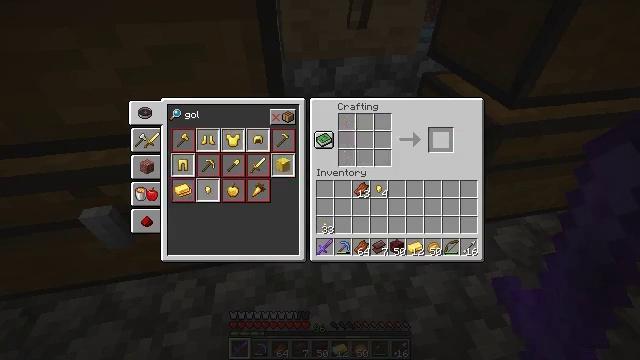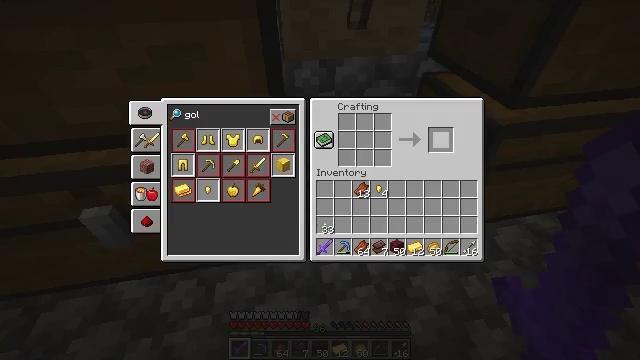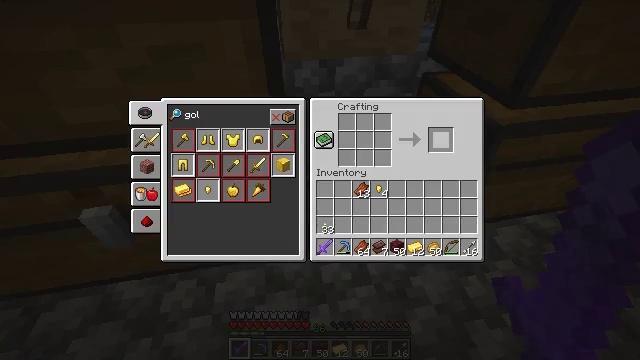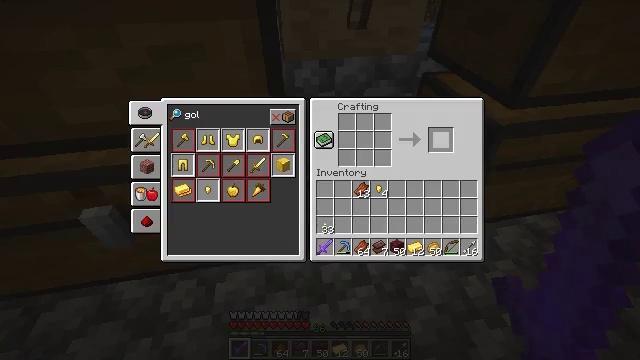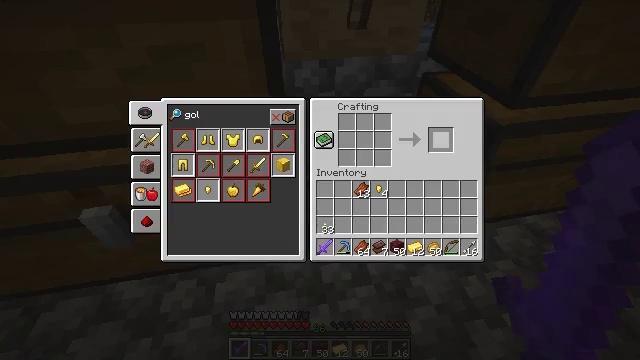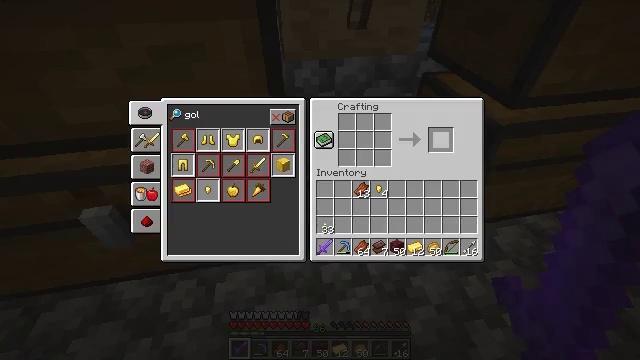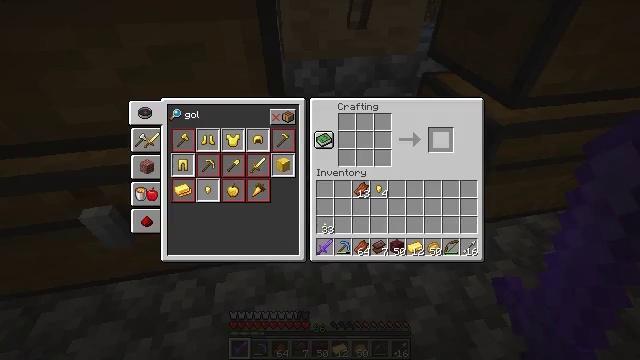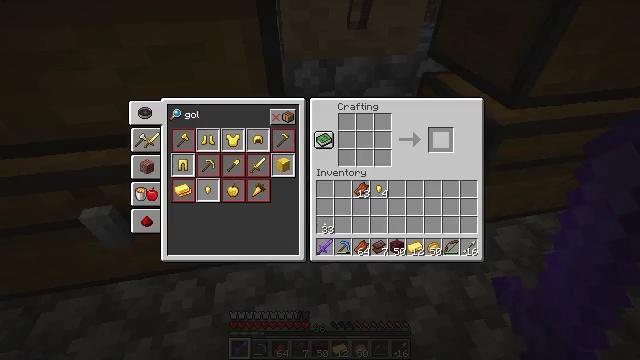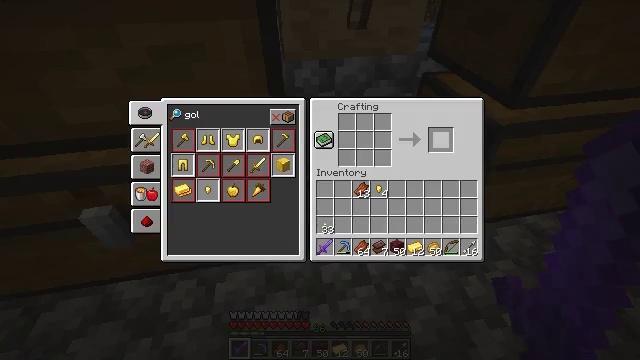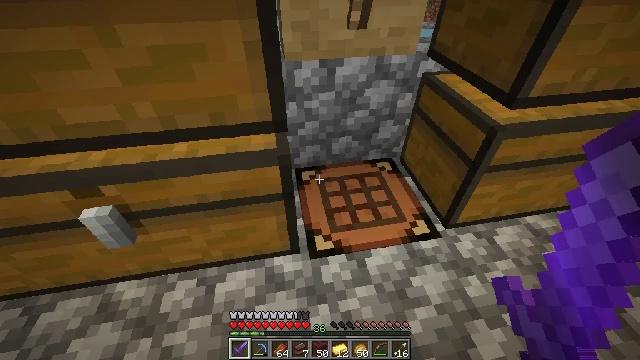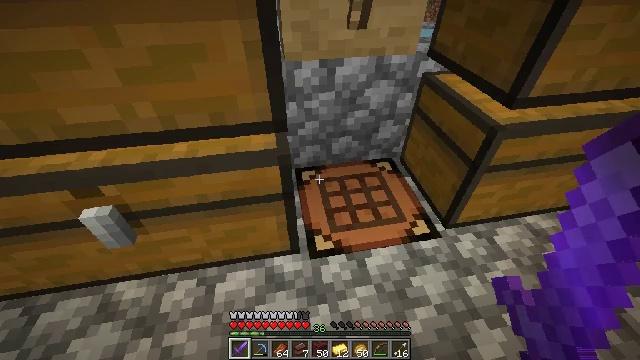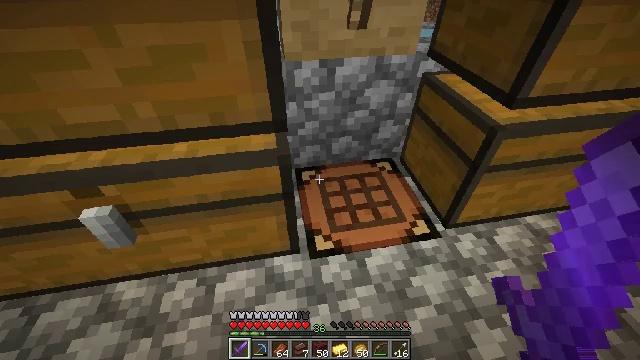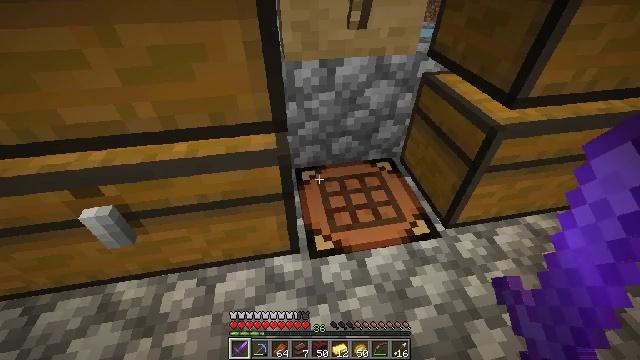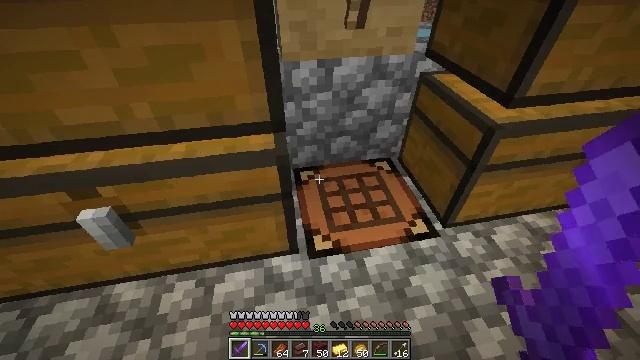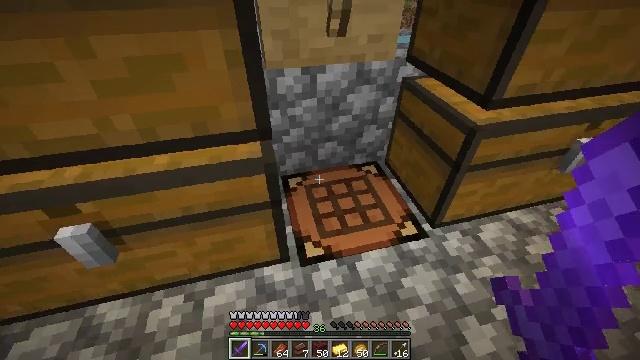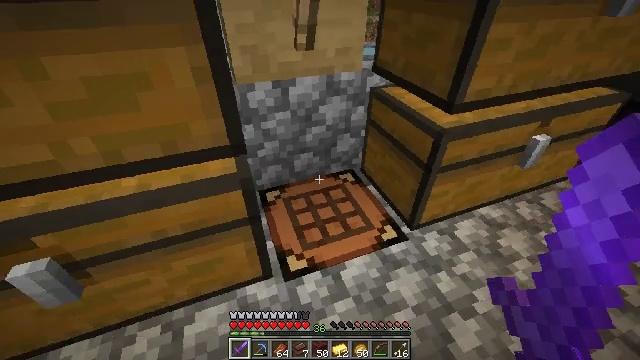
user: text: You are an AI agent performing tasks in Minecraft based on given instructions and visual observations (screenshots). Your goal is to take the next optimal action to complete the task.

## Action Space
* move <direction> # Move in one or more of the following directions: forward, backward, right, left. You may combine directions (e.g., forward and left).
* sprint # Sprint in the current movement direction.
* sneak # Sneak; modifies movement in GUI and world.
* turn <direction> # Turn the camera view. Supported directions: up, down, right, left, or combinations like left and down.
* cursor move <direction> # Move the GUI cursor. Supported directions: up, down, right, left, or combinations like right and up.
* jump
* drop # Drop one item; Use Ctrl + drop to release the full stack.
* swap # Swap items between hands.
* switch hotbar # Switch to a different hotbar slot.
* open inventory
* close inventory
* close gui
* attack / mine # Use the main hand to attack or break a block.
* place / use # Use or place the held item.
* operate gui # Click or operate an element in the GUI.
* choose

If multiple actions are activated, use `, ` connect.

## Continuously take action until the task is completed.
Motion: motion action
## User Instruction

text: Create a netherite helmet by upgrading a diamond helmet.
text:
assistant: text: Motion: sneak, open gui
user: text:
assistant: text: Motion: sneak
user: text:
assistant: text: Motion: sneak
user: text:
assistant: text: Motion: sneak
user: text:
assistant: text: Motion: sneak
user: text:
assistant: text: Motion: sneak
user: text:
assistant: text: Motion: no_op
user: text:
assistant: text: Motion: no_op
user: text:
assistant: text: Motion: no_op
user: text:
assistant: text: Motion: close gui
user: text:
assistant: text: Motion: open inventory
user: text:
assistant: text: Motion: no_op
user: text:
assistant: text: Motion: no_op
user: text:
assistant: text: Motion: turn right and up
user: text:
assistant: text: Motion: turn right and up
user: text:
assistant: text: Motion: turn right and up
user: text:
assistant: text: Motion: turn right and up
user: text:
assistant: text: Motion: turn right and up
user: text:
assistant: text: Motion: no_op
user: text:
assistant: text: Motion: use / place
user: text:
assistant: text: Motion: use / place
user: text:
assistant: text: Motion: use / place
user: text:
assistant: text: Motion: no_op
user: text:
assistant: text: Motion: no_op
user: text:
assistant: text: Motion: no_op
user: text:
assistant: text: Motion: no_op
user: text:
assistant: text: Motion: no_op
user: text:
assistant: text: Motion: no_op
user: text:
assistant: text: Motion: no_op
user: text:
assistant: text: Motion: close inventory